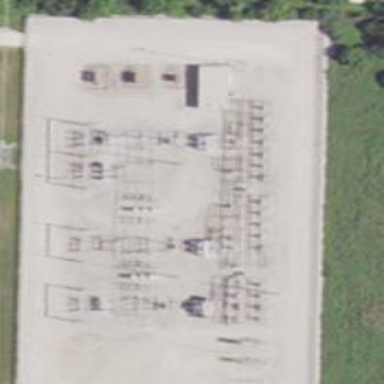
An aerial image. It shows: Switch for power supply.